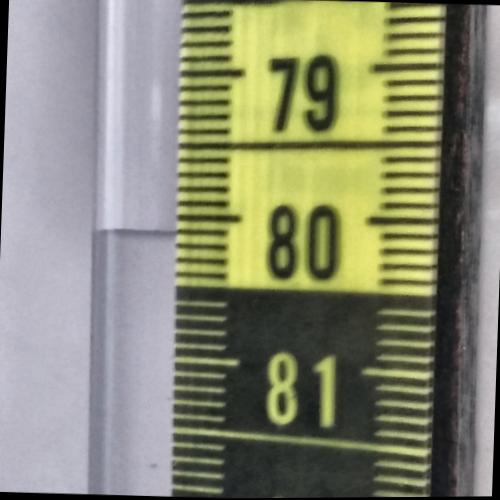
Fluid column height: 80.1 cm